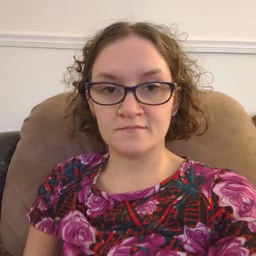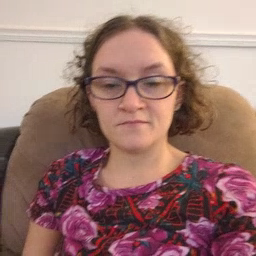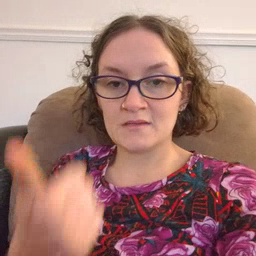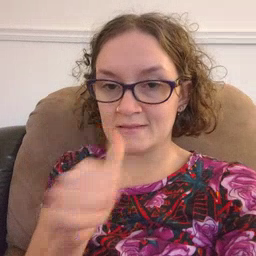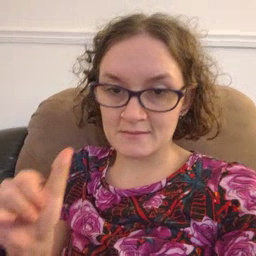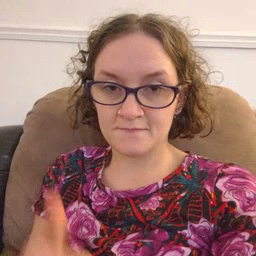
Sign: any